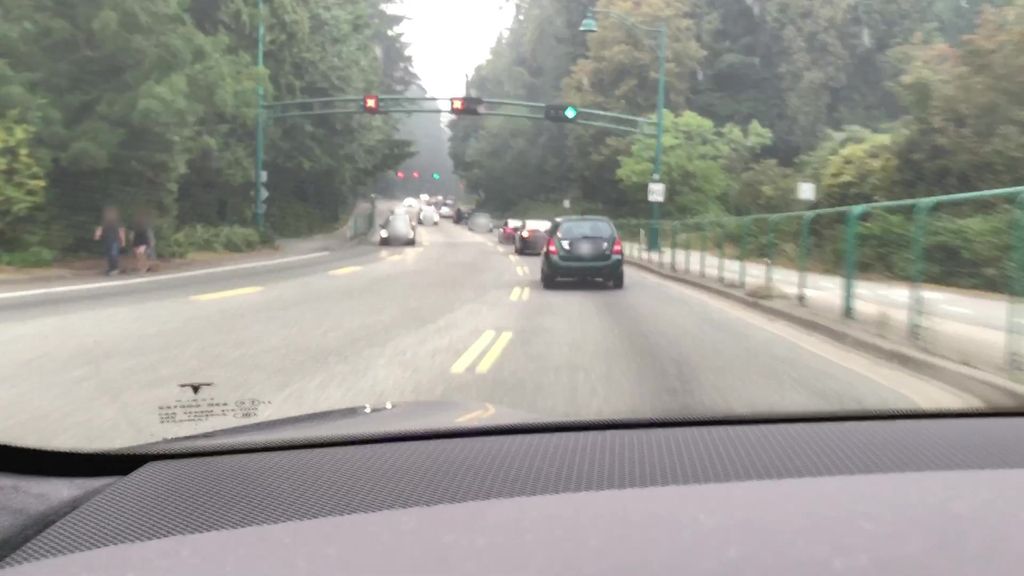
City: vancouver